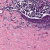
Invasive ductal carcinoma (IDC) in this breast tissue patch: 0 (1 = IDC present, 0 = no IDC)